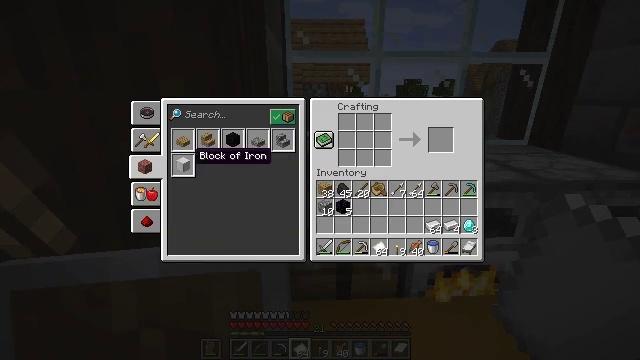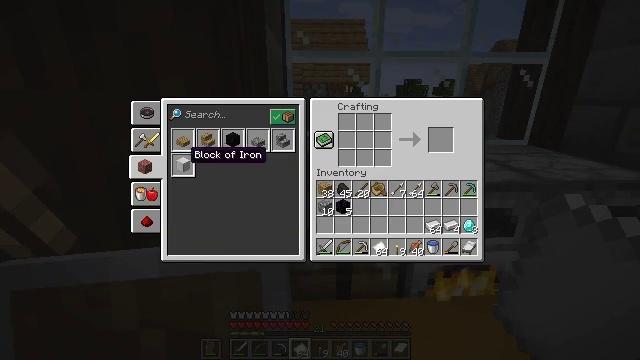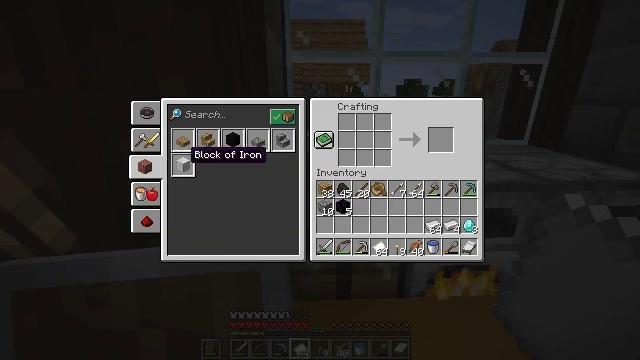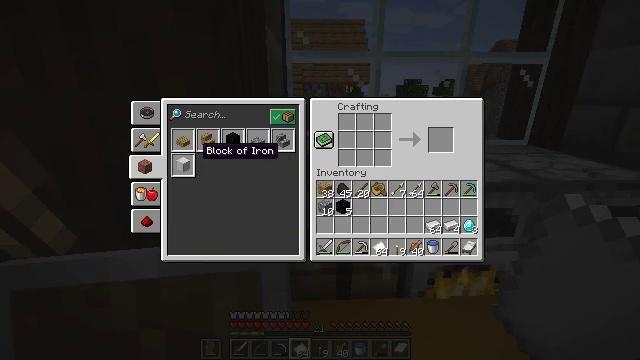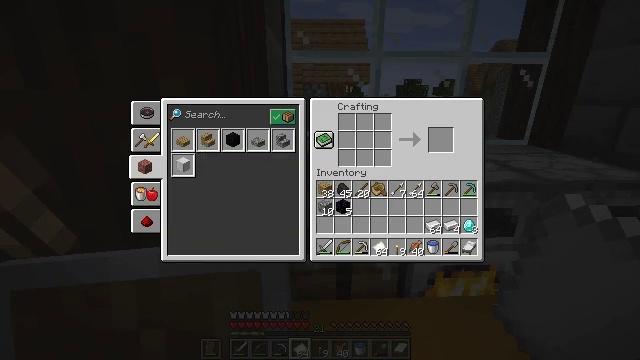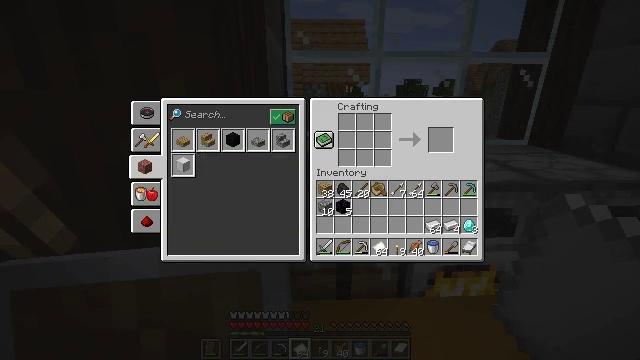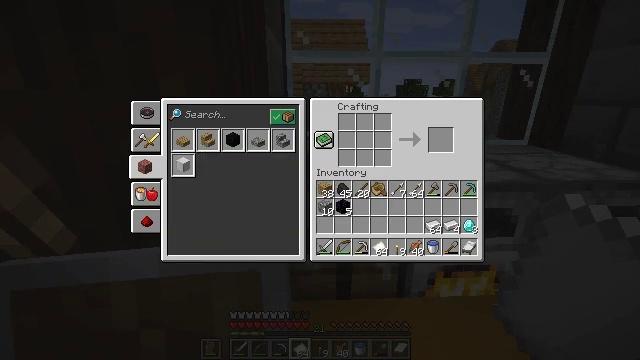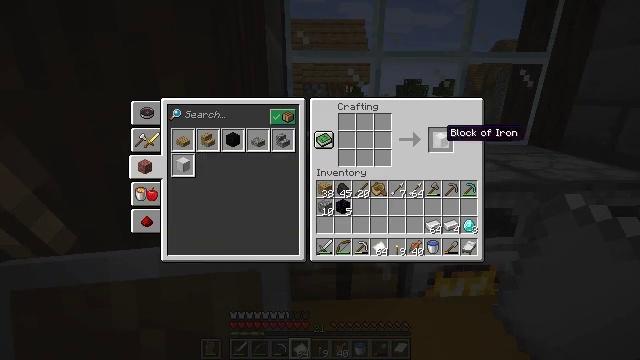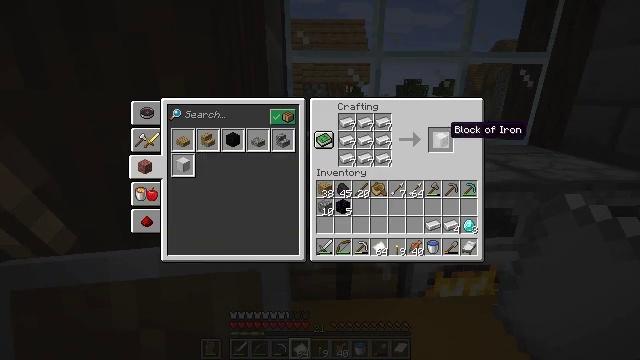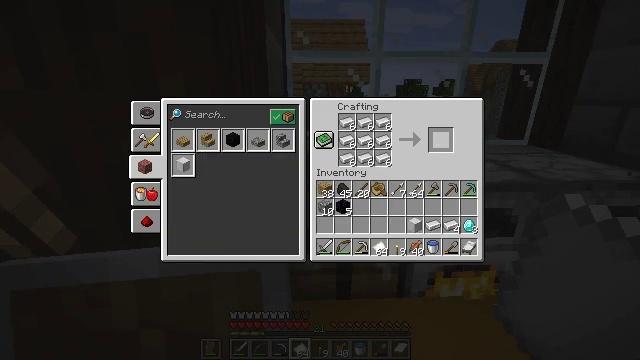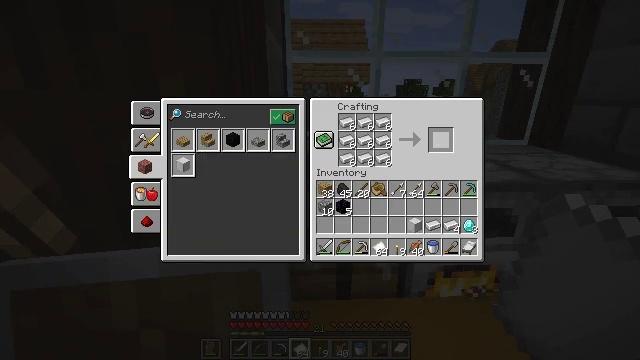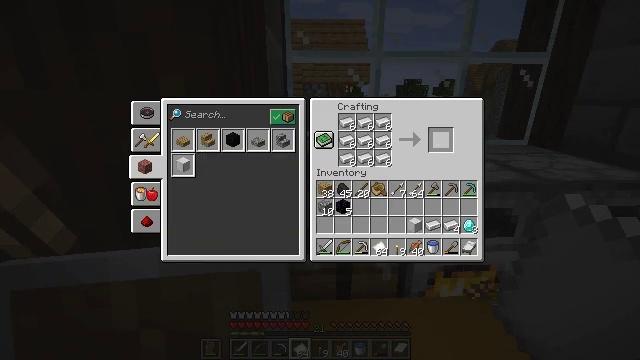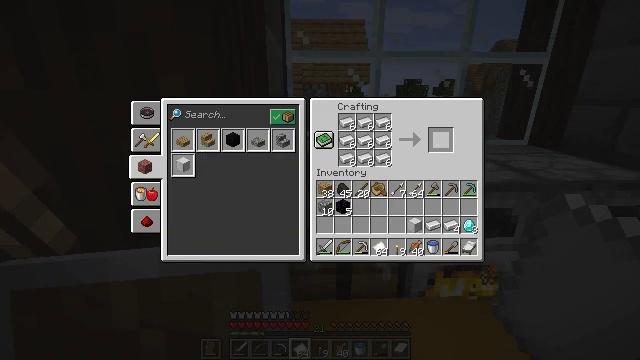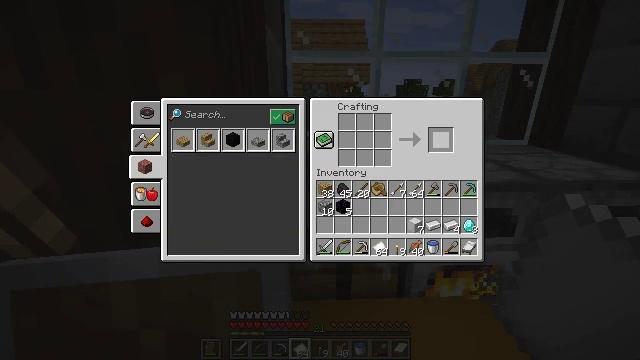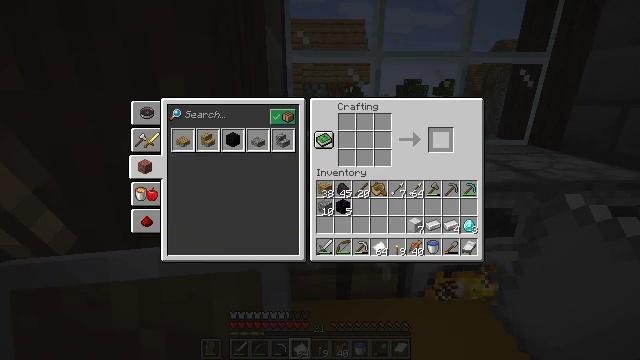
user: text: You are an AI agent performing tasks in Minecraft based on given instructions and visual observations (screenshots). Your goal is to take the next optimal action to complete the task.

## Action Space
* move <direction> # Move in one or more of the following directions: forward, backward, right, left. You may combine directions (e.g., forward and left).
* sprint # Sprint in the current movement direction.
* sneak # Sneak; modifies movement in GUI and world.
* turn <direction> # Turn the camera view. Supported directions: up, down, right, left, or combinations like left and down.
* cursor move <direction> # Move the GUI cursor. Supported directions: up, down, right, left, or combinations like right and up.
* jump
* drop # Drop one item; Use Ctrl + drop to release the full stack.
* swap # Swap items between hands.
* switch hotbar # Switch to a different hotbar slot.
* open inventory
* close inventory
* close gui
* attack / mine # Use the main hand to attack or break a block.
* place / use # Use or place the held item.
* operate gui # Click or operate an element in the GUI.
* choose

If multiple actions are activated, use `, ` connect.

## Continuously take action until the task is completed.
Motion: motion action
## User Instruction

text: Create an iron block in the crafting table.
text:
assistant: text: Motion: sneak
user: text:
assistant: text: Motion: sneak, operate gui
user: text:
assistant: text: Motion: sneak, cursor move right, operate gui
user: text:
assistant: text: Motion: sneak, cursor move right and up
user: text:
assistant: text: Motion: sneak, cursor move right
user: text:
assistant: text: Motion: sneak, cursor move right
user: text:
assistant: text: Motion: sneak, cursor move right
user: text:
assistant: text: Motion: sneak
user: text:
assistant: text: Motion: sneak, operate gui
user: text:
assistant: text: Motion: sneak, operate gui
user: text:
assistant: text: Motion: sneak
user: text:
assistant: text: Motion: sneak
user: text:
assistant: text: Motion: sneak
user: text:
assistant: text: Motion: sneak
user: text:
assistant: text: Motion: no_op